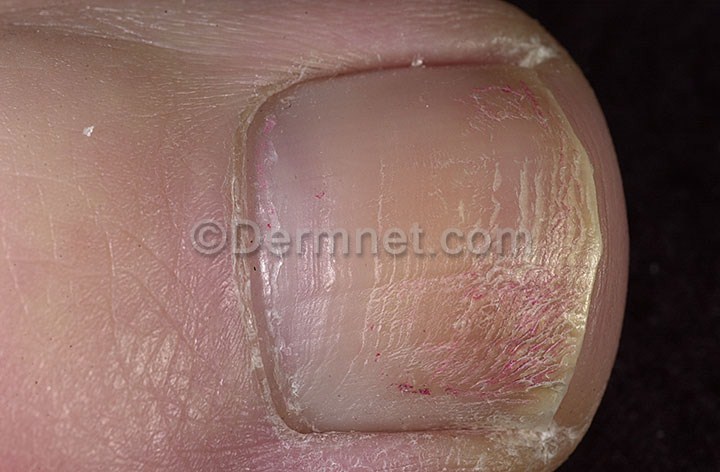
Disease: Nail Fungus and other Nail Disease